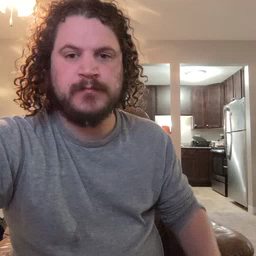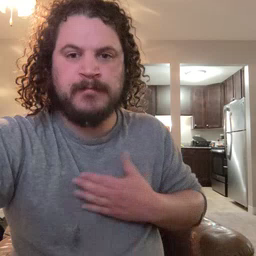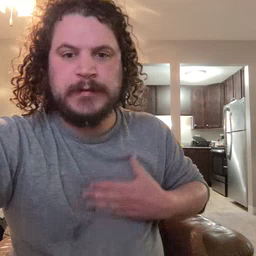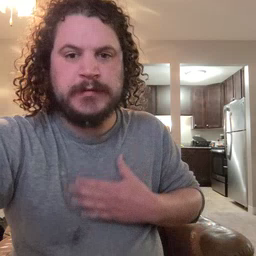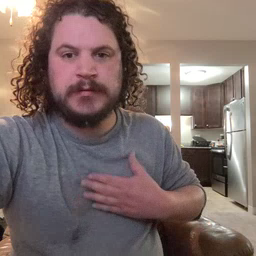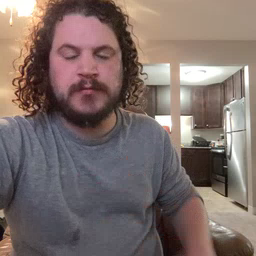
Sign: please